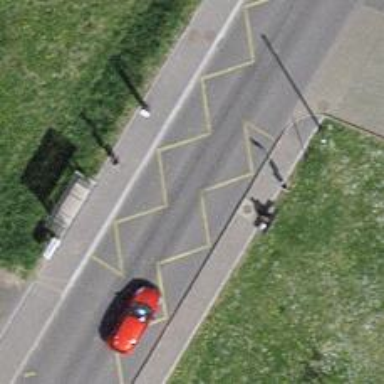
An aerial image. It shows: Bus stop equipped with public transport stop position.